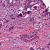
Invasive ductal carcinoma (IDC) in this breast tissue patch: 0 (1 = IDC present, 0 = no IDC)